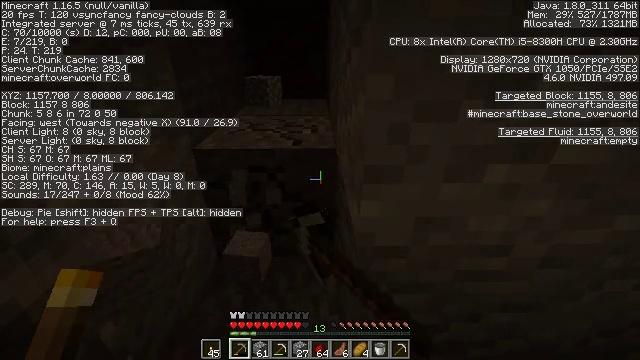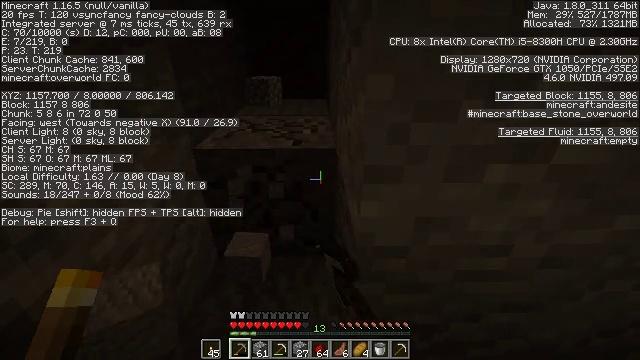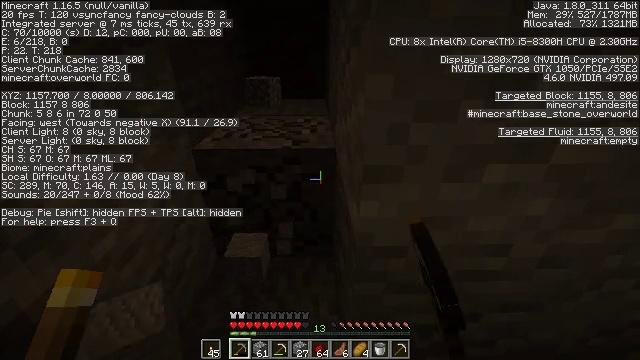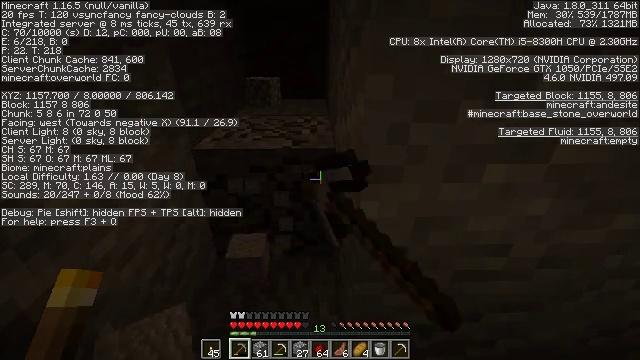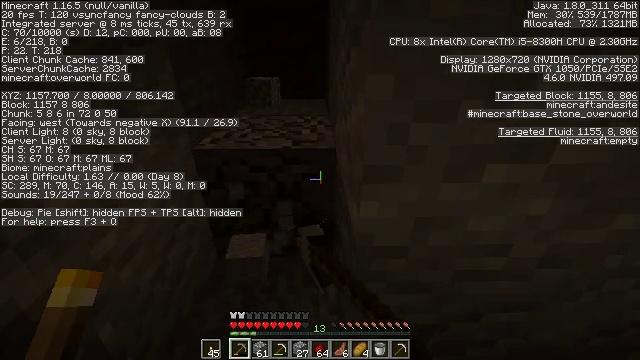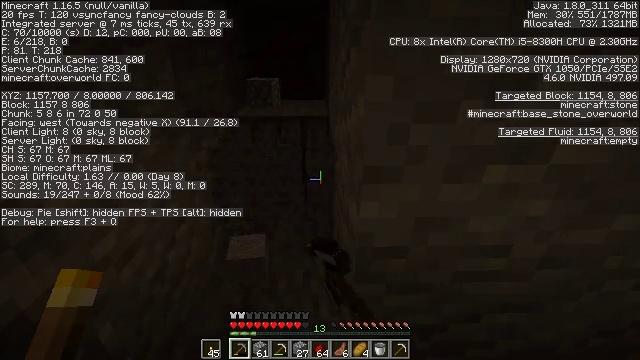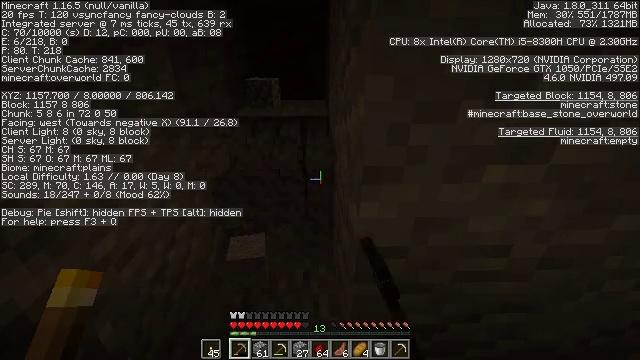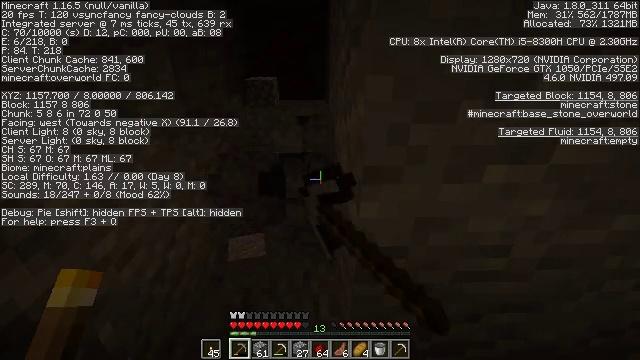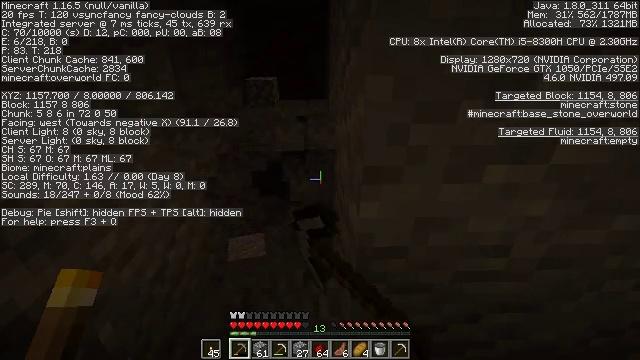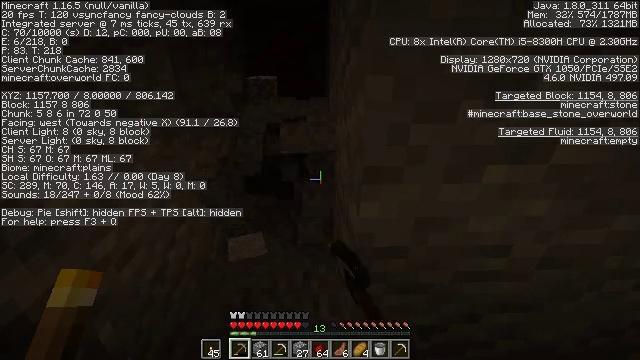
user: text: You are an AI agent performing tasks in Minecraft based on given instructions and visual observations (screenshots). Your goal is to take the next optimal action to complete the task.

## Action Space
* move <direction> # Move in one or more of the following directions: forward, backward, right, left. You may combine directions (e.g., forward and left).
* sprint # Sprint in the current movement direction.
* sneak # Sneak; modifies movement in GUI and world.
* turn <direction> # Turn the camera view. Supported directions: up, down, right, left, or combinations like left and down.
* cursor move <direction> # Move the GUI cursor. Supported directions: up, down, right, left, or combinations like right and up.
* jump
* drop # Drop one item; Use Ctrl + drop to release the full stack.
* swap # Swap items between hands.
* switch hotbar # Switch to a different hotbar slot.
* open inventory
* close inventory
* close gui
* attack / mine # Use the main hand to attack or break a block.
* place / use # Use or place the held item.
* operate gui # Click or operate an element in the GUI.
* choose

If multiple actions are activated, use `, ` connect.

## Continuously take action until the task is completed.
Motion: motion action
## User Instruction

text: Break the andesite to collect it.
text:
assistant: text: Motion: attack / mine
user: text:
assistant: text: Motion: attack / mine
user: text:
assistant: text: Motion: attack / mine
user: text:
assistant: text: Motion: attack / mine
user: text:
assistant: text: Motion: attack / mine
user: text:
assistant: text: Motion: attack / mine
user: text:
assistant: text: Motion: attack / mine
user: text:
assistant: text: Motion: attack / mine
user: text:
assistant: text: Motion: attack / mine
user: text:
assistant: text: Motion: attack / mine